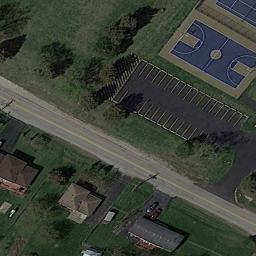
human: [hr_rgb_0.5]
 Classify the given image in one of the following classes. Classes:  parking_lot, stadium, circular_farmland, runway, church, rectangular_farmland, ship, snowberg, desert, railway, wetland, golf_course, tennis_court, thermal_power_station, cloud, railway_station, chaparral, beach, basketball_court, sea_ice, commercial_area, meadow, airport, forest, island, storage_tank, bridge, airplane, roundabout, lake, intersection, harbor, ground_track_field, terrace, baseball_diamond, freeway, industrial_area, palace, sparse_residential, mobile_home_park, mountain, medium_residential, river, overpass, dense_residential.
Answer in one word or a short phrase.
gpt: basketball_court